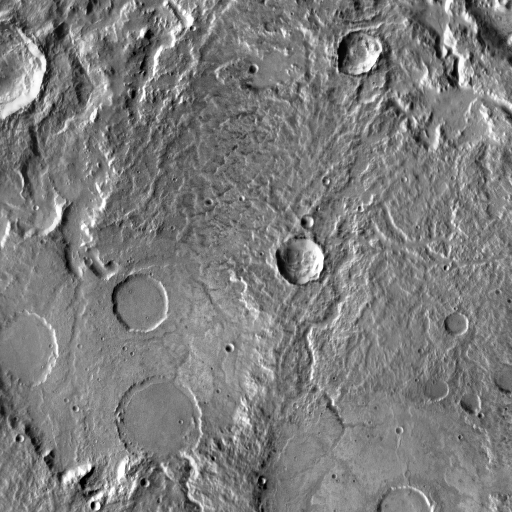
Crater classes present: Background, Other, Buried, Secondary